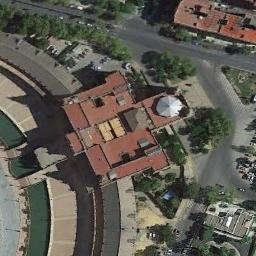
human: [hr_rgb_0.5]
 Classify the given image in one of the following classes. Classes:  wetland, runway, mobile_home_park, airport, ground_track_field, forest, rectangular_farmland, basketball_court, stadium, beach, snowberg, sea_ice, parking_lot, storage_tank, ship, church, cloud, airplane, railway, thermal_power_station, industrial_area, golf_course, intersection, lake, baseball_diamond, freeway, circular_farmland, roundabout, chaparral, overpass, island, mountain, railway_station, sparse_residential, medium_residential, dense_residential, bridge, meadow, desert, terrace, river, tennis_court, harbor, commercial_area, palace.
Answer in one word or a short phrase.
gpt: church